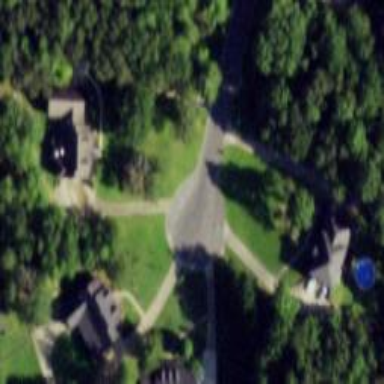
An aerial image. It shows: Driveway leading to service road.